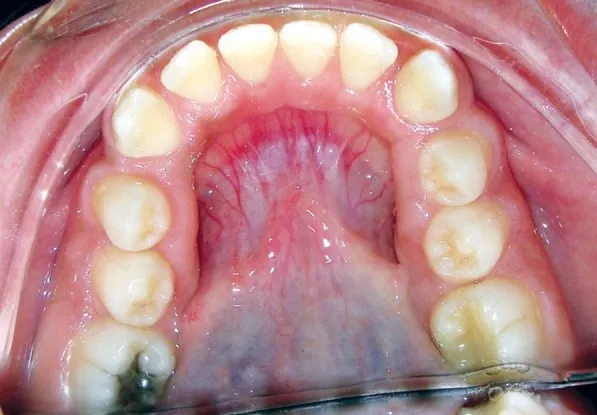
Postoperative - lower arch.
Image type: radiology (ct)